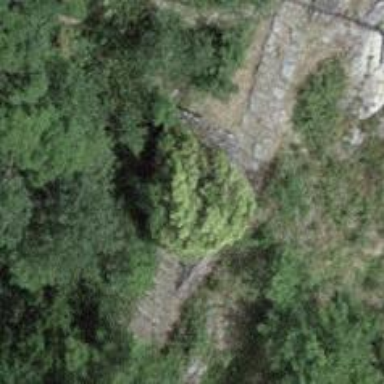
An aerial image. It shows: Cobblestone path.